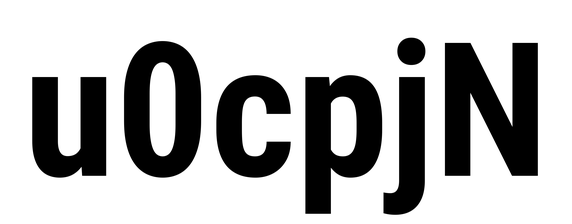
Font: Roboto_Condensed_Bold